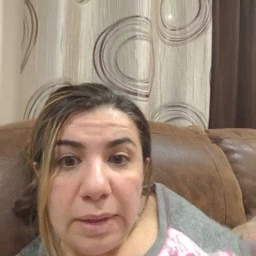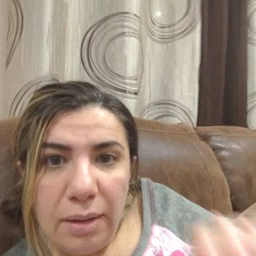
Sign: that